Question: I have installed widget from <URL> using composer. Install was successful, there was no error.
Here is my view file:
'''
use dosamigos\ckeditor\CKEditor;
.....
<?php echo $form->field($model, 'content')->widget(CKEditor::className(), [
'options' => ['rows' => 6],
'preset' => 'basic'
]) ?>
'''
when I see in browser, there is nothing in the place of in the form. I checked console message in I found this.

while without CKEditor it is working fine
'''
<?php echo $form->field($model, 'content')->textarea(['rows'=>6]) ?>
'''
Am I missing something?
I posted this as an <URL> and here is what I got:
> It seems that your issue is related to the assets registration.
I do not know what is the issue with asset registration? Any suggestion?
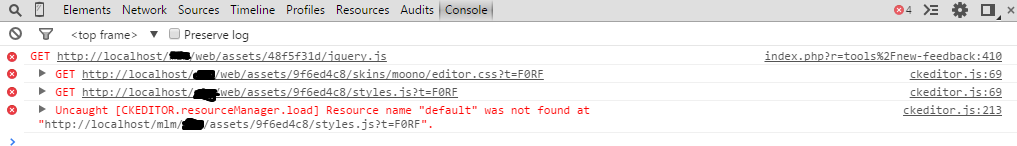
Answer: There was problem with asset registration. I 'Kdiff' current asset directory with another projects asset directory. And there was files missing I copied them in current project and now its running fine.